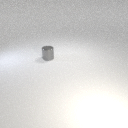
small gray metal cylinder